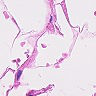
Metastatic tissue present: no